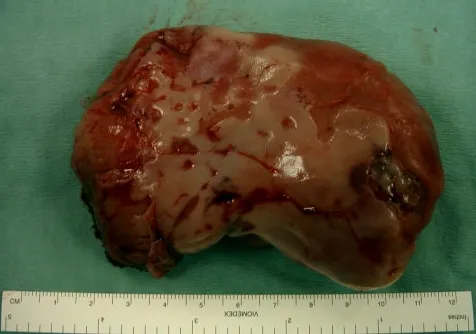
Resected specimen of the polyp measuring 90 x 40 x 40 mm.
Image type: medical_photograph (other_medical_photograph)